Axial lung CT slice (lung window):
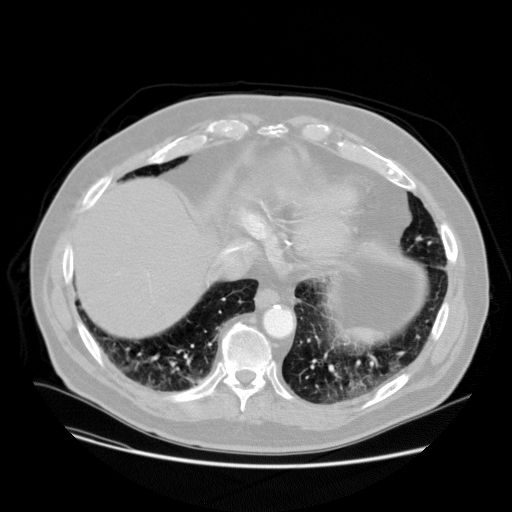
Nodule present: no